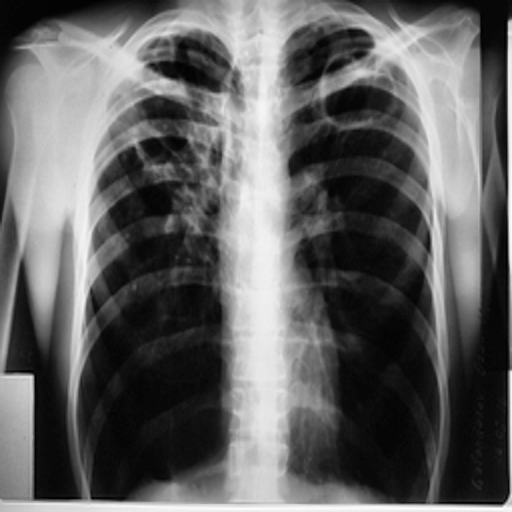
Finding: TUBERCULOSIS